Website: apple
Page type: address-validator
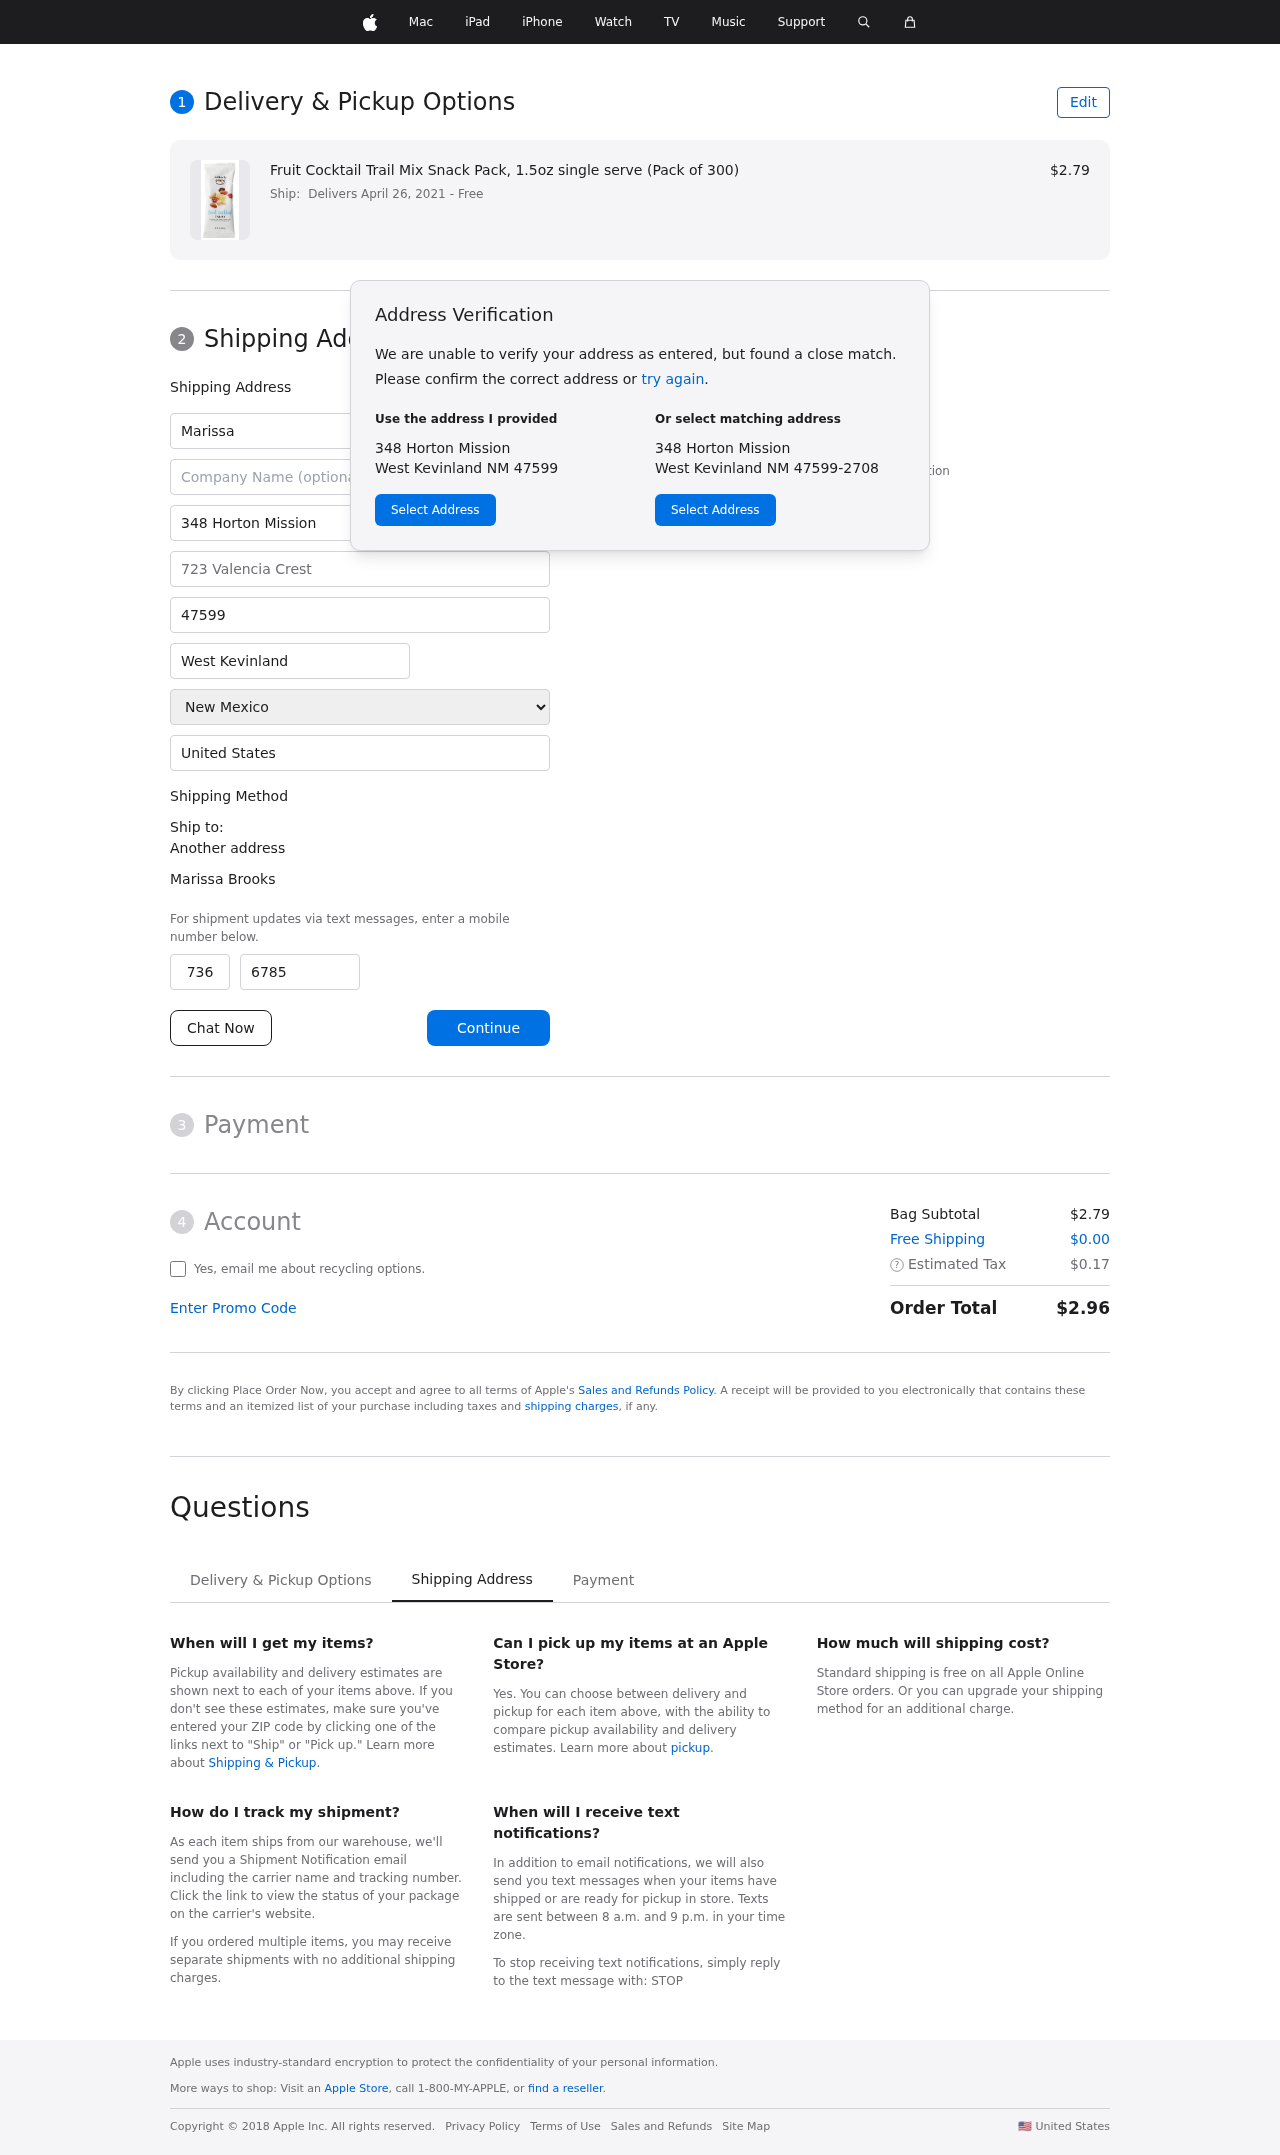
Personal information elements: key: PII_CITY
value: West Kevinland
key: PII_COUNTRY
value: United States
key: PII_FIRSTNAME
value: Marissa
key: PII_FULLNAME
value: Marissa Brooks
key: PII_LASTNAME
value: Brooks
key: PII_PHONE_AREA
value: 736
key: PII_PHONE_SUFFIX
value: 6785
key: PII_POSTCODE
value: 47599
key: PII_STATE
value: New Mexico
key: PII_STREET
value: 348 Horton Mission
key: PII_STREET2
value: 723 Valencia Crest
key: PII_CITY_STATE_ZIP
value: West Kevinland NM 47599
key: PII_STATE_ABBR
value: NM
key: PII_POSTCODE_FULL
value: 47599
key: PII_POSTCODE_NUMERIC
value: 47599
Product elements: key: PRODUCT1_NAME
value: Fruit Cocktail Trail Mix Snack Pack, 1.5oz single serve (Pack of 300)
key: PRODUCT1_PRICE
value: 2.79
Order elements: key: ORDER_DELIVERY_DATE
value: Delivers April 26, 2021
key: ORDER_SUBTOTAL
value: $2.79
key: ORDER_SHIPPING_COST
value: $0.00
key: ORDER_TAX
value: $0.17
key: ORDER_TOTAL
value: $2.96